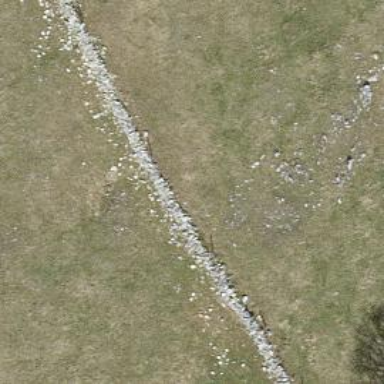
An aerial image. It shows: Wall made of dry stone.